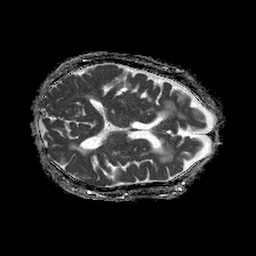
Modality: ADC
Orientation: axial
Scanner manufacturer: philips
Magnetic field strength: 1.5 T
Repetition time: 4.6 s
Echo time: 0.08631 s